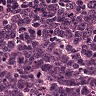
Metastatic tissue present: no